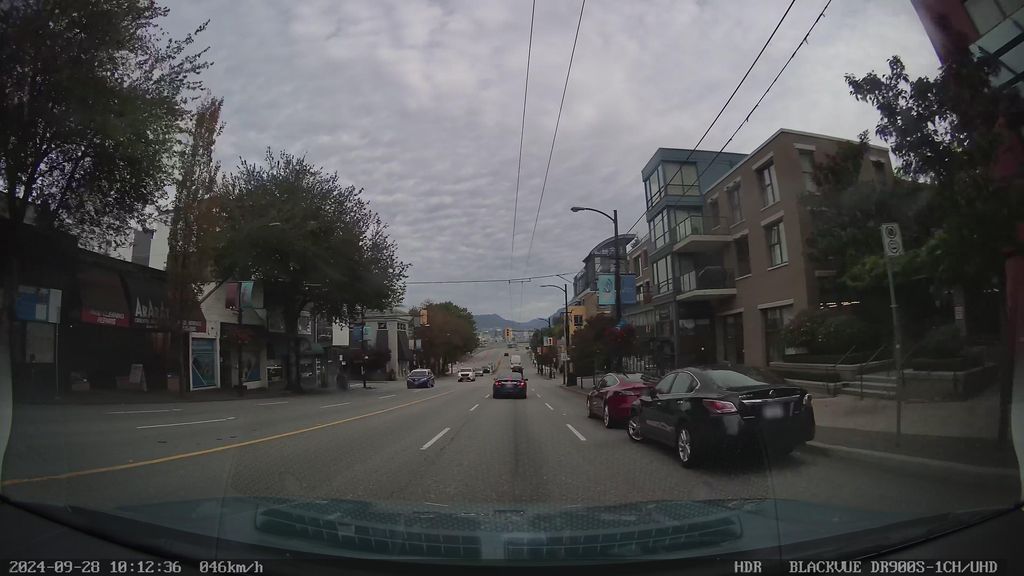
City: vancouver